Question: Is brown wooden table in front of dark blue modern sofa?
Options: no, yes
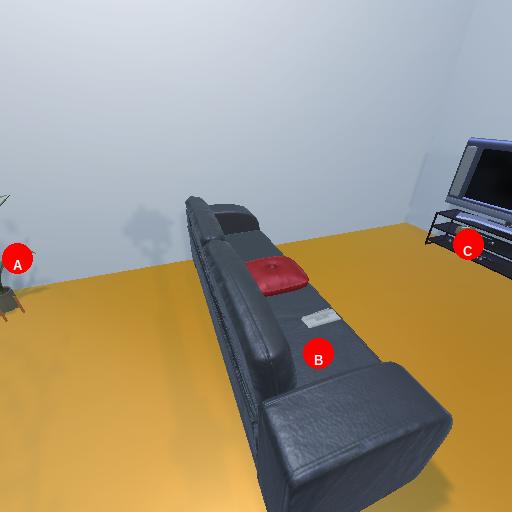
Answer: no